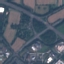
Land use / land cover: Highway